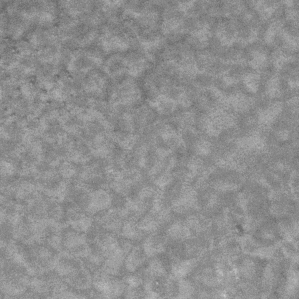
Label: frost